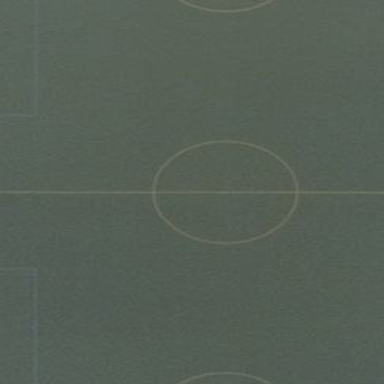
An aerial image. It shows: Soccer pitch designated for leisure and sports activities.